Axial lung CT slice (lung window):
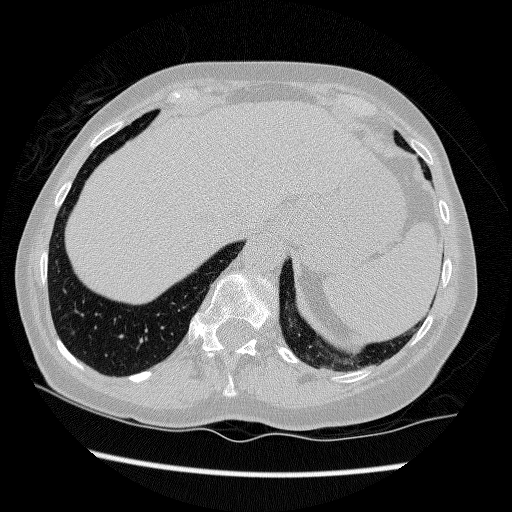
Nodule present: no